Aerial crown-view tile of a tropical tree (Barro Colorado Island, Panama), acquired 20250616:
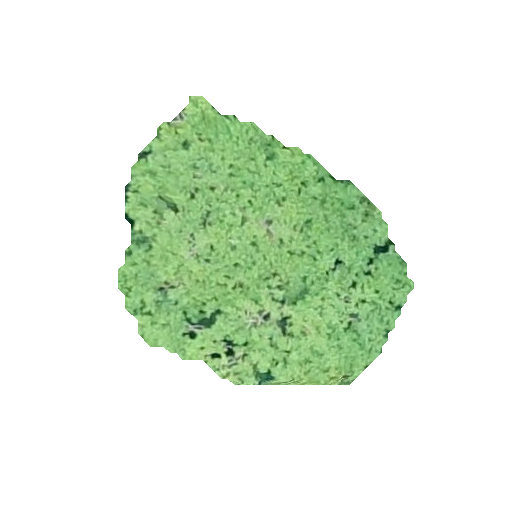
Species: Trattinnickia aspera
GBIF accepted scientific name: Trattinnickia aspera
Crown area: 86.176 m²